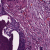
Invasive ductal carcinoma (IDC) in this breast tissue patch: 1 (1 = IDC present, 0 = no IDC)